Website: walmart
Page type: review-order
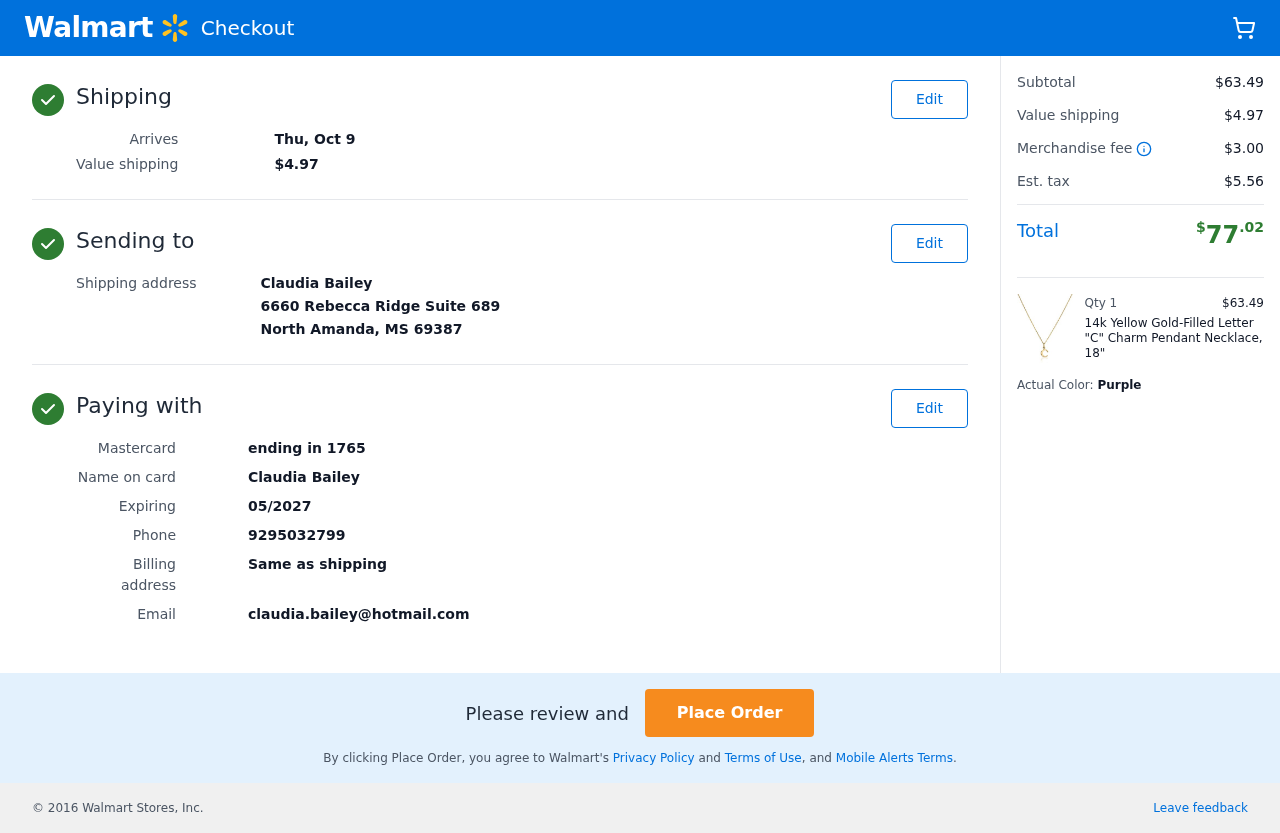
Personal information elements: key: PII_CARD_LAST4
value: ending in 1765
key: PII_CARD_TYPE
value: Mastercard
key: PII_CITY_STATE_ZIP
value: North Amanda, MS 69387
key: PII_EMAIL
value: claudia.bailey@hotmail.com
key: PII_FULLNAME
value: Claudia Bailey
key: PII_PHONE
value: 9295032799
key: PII_STREET
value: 6660 Rebecca Ridge Suite 689
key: PII_FULLNAME2
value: Claudia Bailey
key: PII_CARD_EXPIRY
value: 05/2027
Product elements: key: PRODUCT1_NAME
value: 14k Yellow Gold-Filled Letter "C" Charm Pendant Necklace, 18"
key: PRODUCT1_PRICE
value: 63.49
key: PRODUCT1_QUANTITY
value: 1
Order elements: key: ORDER_DELIVERY_DATE
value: Thu, Oct 9
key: ORDER_SHIPPING_COST
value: $4.97
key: ORDER_SUBTOTAL
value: $63.49
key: ORDER_MERCHANDISE_FEE
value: $3.00
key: ORDER_TAX
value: $5.56
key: ORDER_TOTAL
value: $77.02